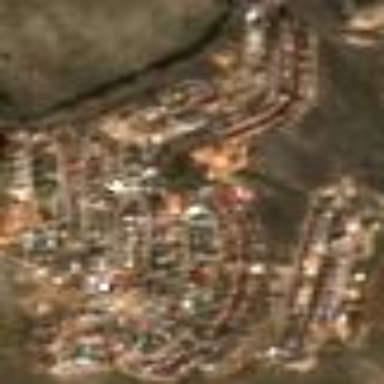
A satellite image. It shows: Residential area within neighborhood.